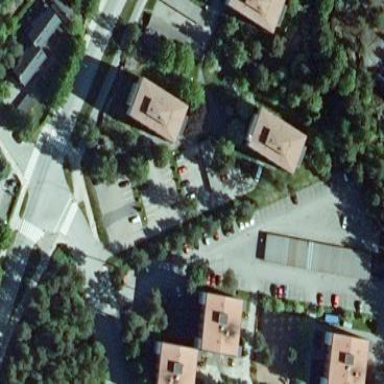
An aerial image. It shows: Parking area with surface.